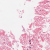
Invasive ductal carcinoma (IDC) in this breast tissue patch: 0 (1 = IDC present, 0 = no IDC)